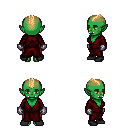
a pixel art fantasy rpg character, female body template, orc, green skin, red robe, red pants, light blonde short mohawk hairstyle, metal gloves, black shoes, four views (front, back, left, right), 2x2 character sprite sheet, small pixel art, hard edges, no anti-aliasing